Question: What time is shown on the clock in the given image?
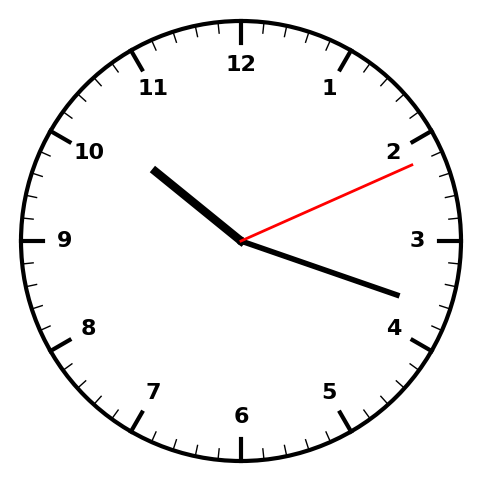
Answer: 10:18:11